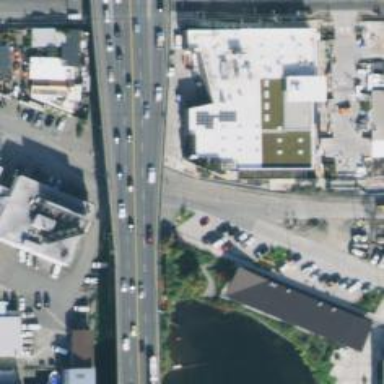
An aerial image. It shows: Footway on bridge.